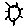
Label: sun